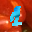
Label: 1